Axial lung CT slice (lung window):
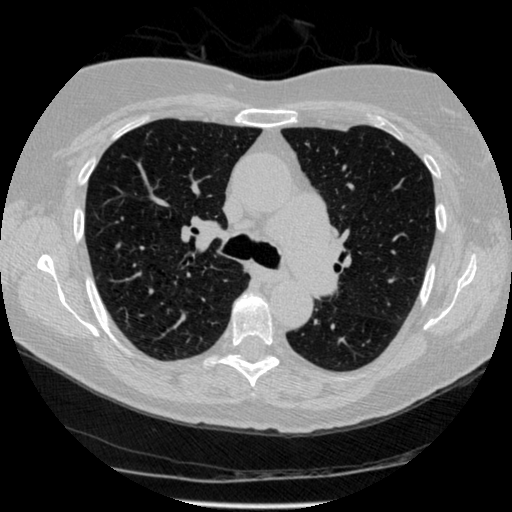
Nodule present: no